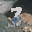
Label: 3